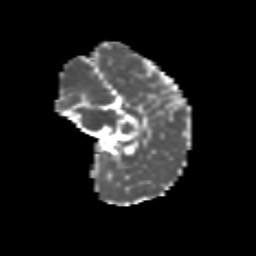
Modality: MD
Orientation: sagittal
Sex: female
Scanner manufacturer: siemens
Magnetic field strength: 3 T
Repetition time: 5 s
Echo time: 0.071 s